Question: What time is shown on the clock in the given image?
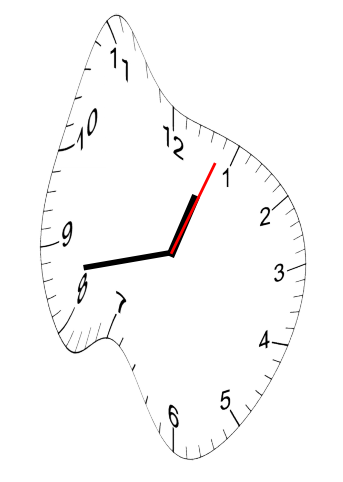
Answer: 12:43:04